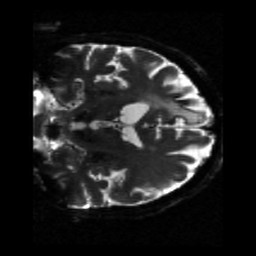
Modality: sbref
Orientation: coronal
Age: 72
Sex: male
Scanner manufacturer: siemens
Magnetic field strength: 3 T
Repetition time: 5.25 s
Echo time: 0.08 s